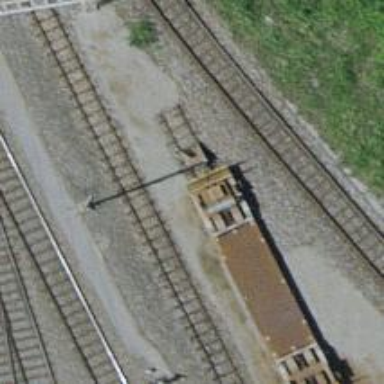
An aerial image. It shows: Railway buffer stop.